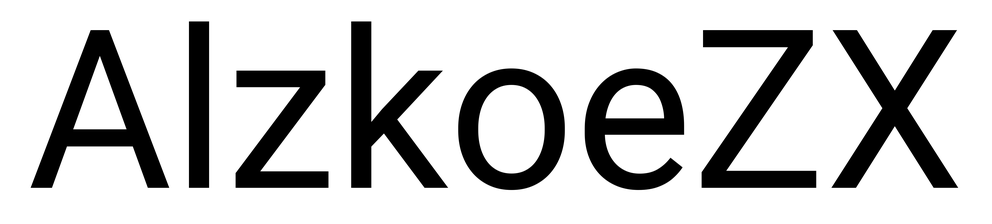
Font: Roboto_Regular